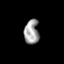
Tissue: skin
Cell type: Epithelial cells
Senescence score: 0.2272
Nuclear area (px): 354
Mean DAPI intensity: 159.472